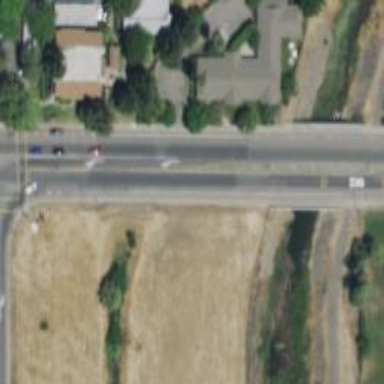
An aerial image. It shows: Secondary road.